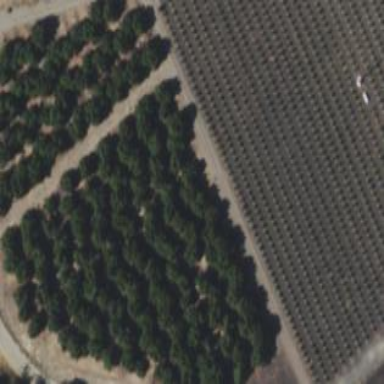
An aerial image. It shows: Orchard filled with beautiful avocado trees.